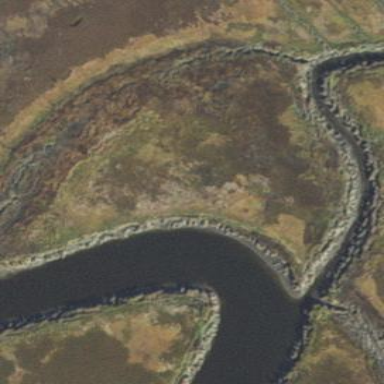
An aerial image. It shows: Saltmarsh wetland island designated for conservation. It is salt marsh area.